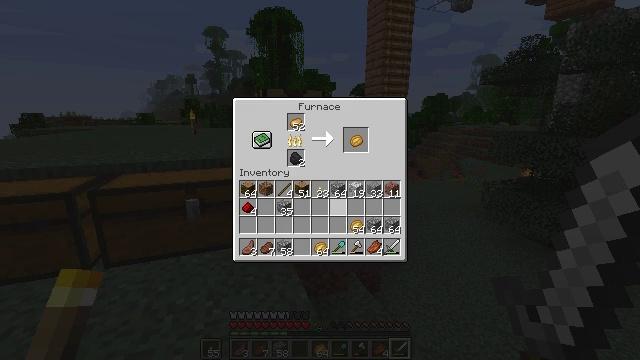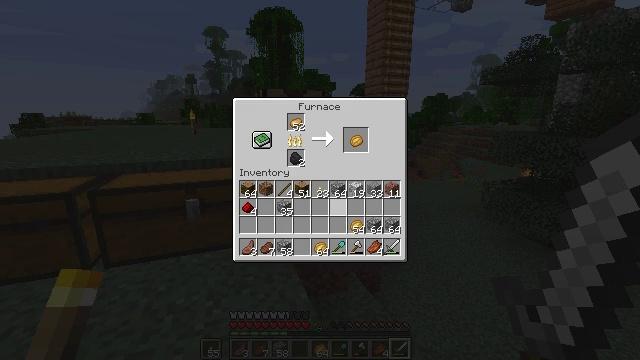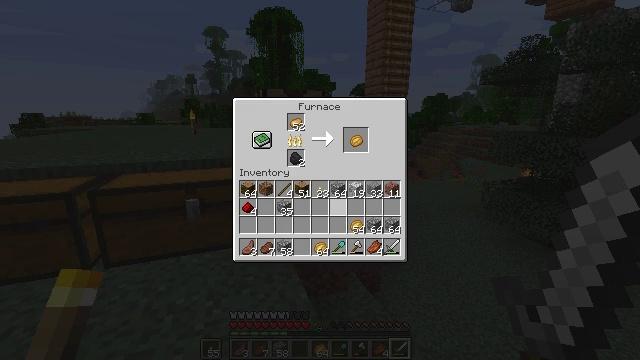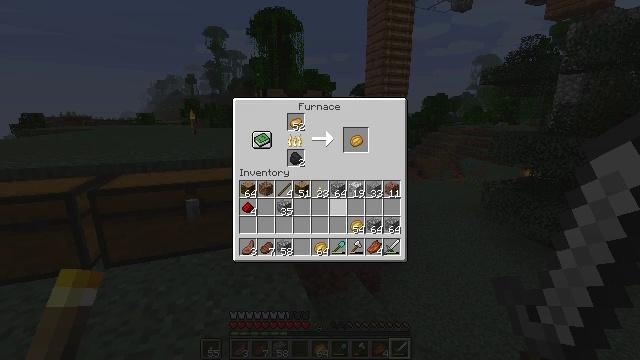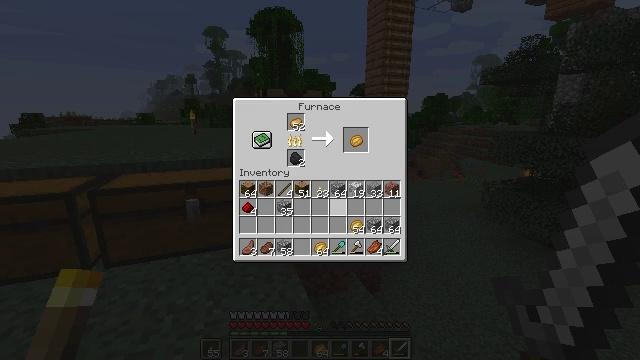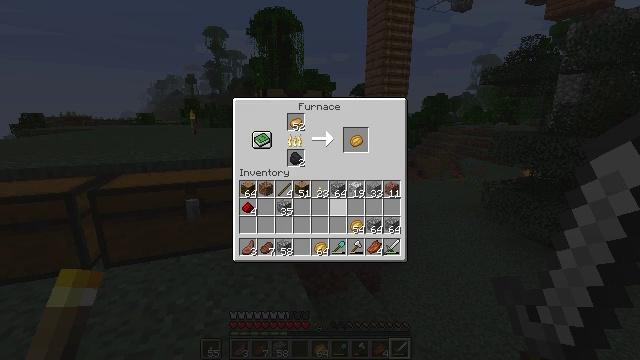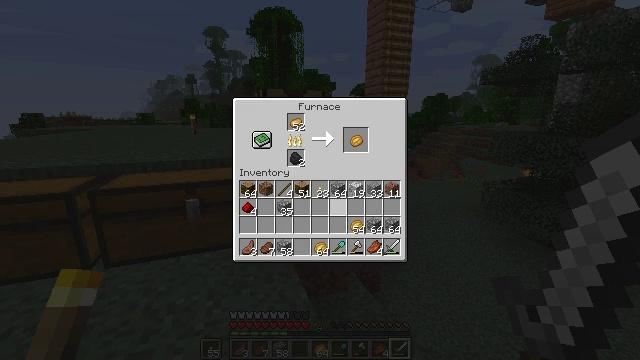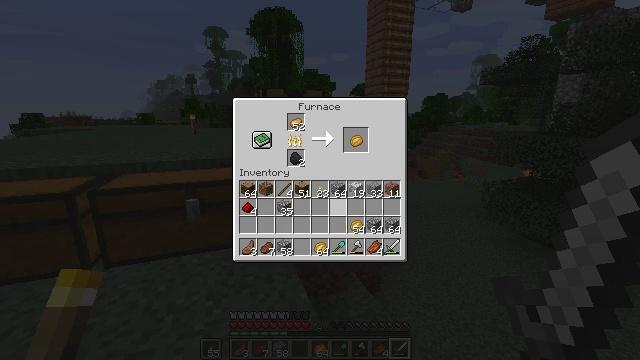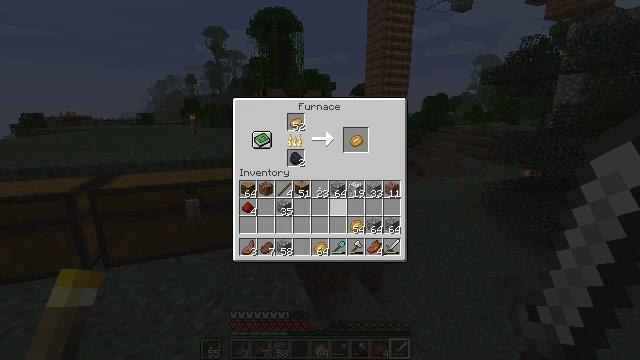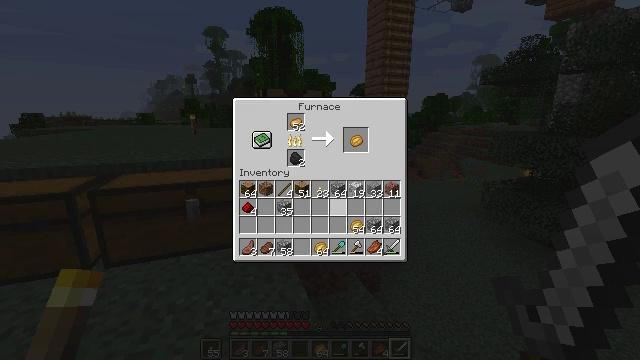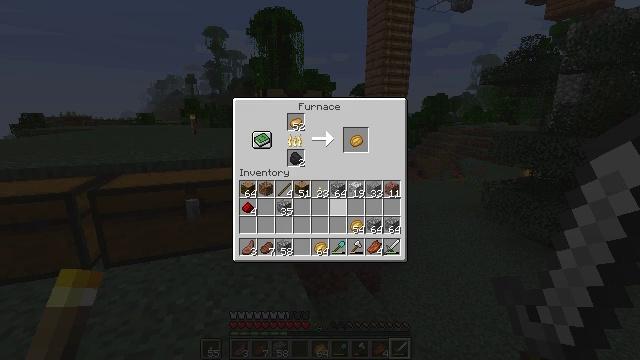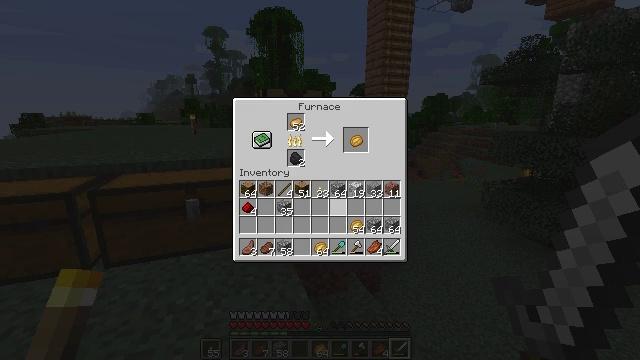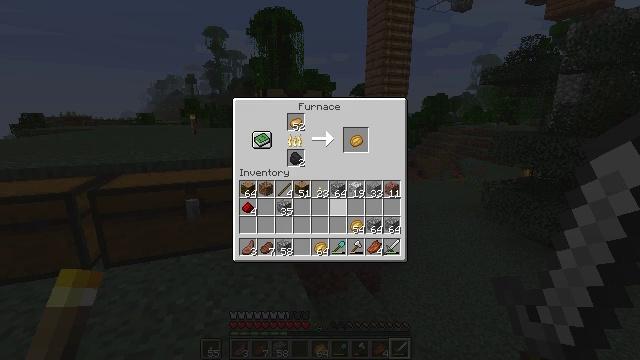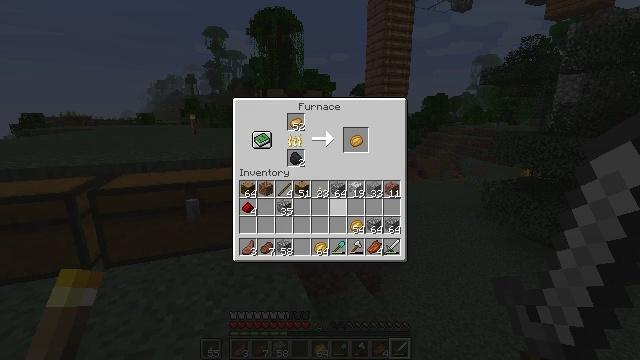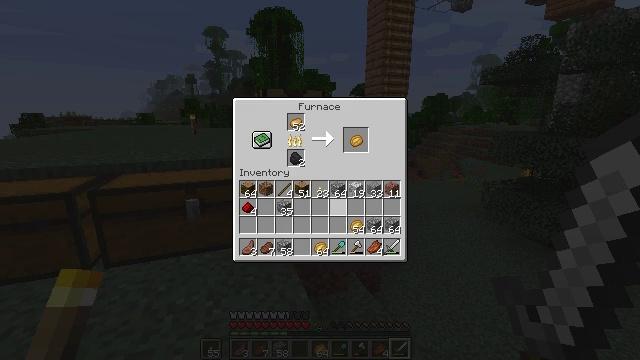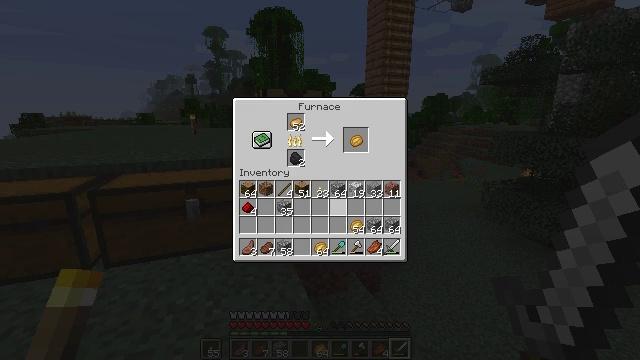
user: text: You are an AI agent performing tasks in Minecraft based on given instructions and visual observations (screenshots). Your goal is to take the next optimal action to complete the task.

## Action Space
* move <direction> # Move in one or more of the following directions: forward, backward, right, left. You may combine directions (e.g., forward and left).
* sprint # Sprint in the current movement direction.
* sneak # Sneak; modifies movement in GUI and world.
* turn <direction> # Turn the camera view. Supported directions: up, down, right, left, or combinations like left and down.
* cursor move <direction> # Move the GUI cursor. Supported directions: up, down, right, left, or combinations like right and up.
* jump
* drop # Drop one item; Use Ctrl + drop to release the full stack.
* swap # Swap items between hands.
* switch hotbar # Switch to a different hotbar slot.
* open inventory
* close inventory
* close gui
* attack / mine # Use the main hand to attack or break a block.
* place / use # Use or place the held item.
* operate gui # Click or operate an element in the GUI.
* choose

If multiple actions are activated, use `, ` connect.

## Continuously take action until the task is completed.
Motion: motion action
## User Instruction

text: Use a furnace to make a baked potato.
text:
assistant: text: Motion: no_op
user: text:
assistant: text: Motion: no_op
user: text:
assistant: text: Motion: no_op
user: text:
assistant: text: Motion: no_op
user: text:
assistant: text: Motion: no_op
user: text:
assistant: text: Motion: no_op
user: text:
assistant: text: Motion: no_op
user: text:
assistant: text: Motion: no_op
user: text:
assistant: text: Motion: no_op
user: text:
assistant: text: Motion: no_op
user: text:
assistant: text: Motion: no_op
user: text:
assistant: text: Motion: no_op
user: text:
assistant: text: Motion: no_op
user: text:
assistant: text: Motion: no_op
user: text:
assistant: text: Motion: no_op
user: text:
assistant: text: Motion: no_op
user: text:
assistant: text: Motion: no_op
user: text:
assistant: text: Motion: no_op
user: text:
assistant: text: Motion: no_op
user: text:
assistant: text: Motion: no_op
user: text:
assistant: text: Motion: no_op
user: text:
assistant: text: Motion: no_op
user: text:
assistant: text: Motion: no_op
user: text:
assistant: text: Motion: no_op
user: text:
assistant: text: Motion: no_op
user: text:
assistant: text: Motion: no_op
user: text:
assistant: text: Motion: no_op
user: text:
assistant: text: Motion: no_op
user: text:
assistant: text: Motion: no_op
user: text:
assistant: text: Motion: no_op